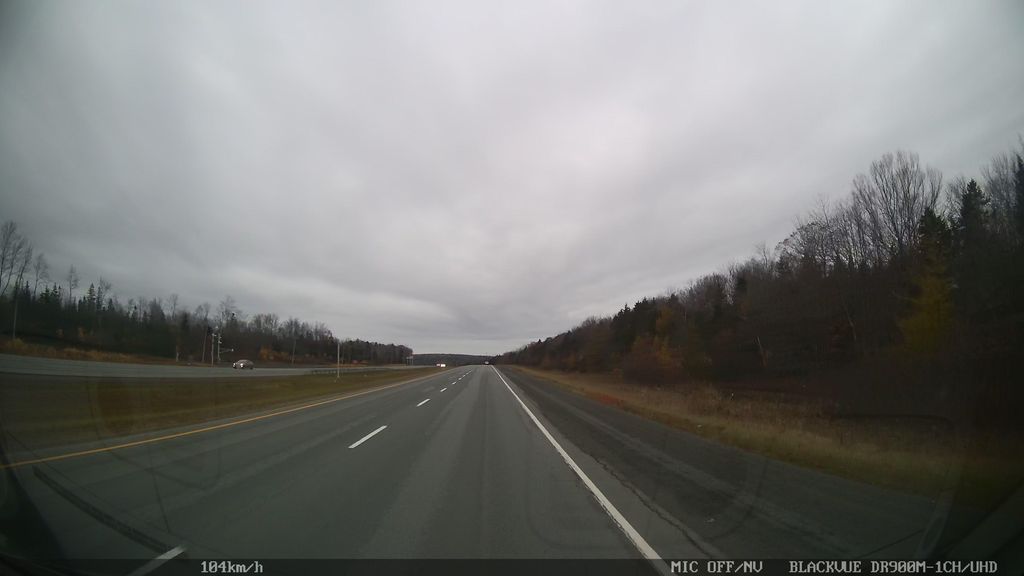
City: halifax